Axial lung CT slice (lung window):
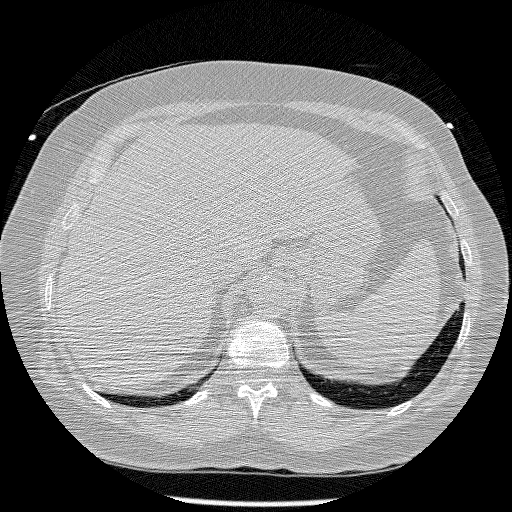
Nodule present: no